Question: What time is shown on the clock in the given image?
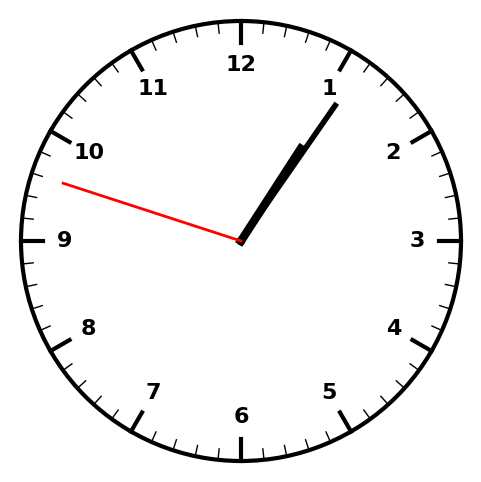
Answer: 01:05:48